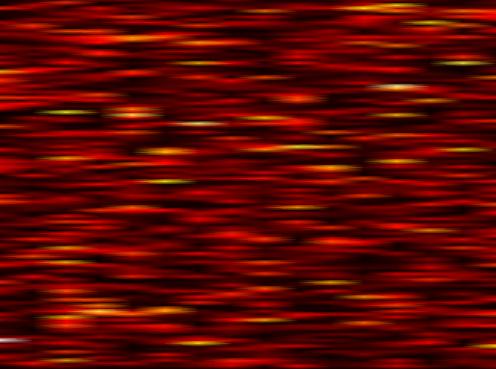
Label: FOFDM